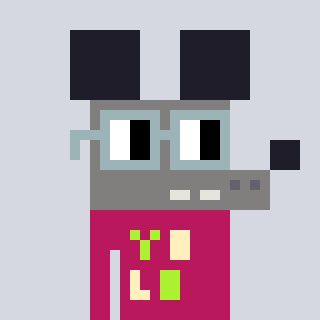
a pixel art character with square dark gray glasses, a mouse-shaped head and a darkpink-colored body on a cool background